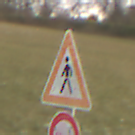
Verkehrszeichen: FussgaengerRechts
Zusatzzeichen unten: VerbotUeberholenEinspurigeFahrzeuge
Umgebung: Outdoor, Nature
Tageszeit: Midday
Wetter: Overcast
Licht: Natural
Jahreszeit: NotSpecified
Kontrast: LowContrast